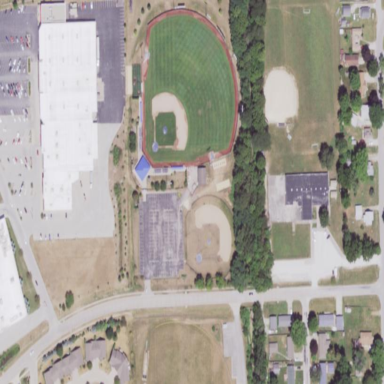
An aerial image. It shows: Baseball pitch for leisure land.